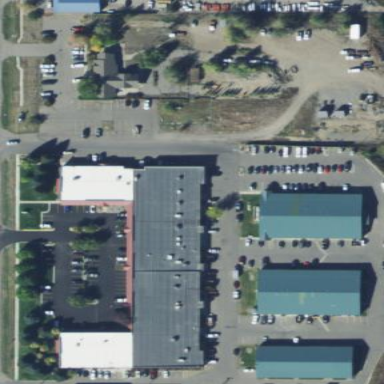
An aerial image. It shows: Commercial building.